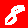
Digit: 8